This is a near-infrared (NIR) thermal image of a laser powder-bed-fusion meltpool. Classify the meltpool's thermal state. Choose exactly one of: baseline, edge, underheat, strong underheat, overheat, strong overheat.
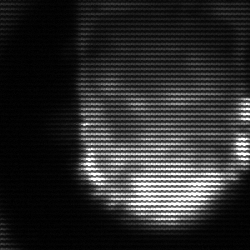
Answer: baseline